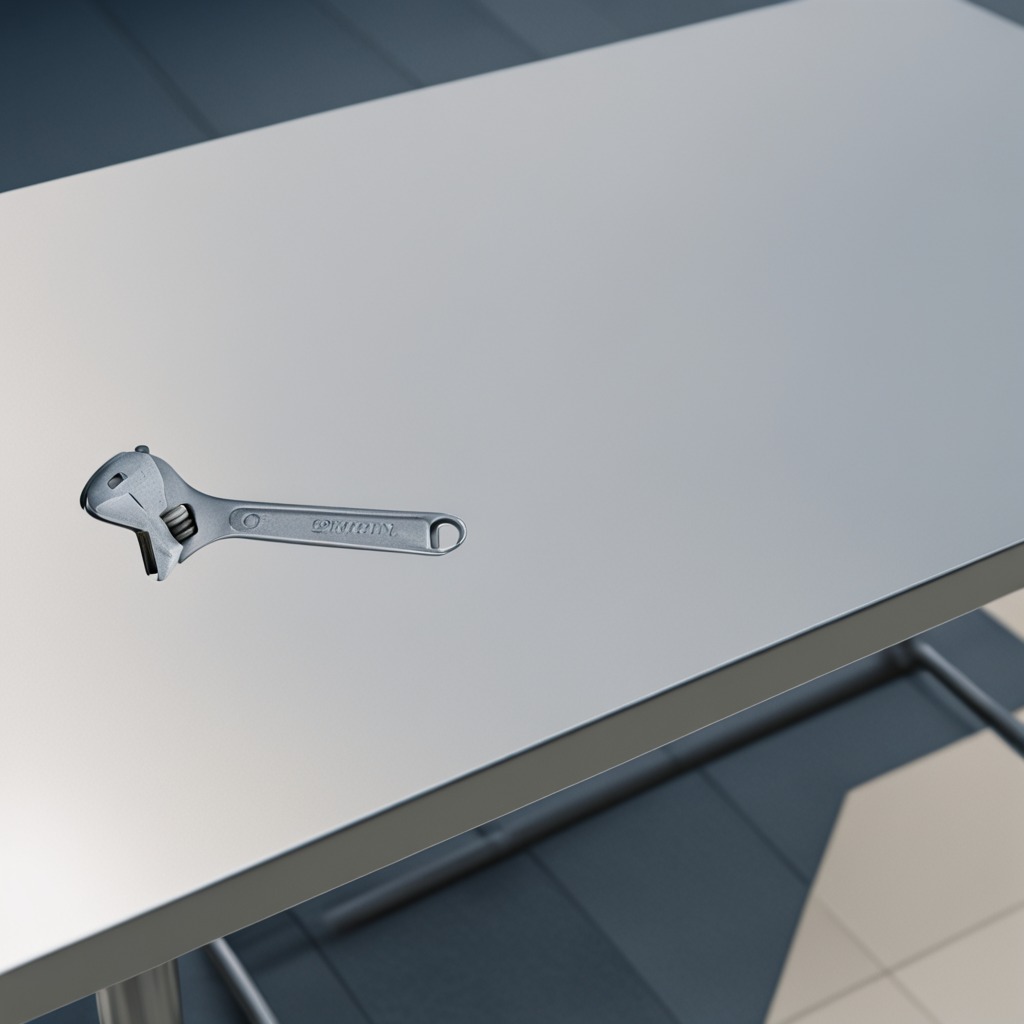
An wrench is lying on the table.